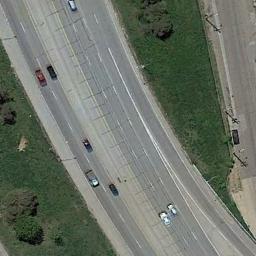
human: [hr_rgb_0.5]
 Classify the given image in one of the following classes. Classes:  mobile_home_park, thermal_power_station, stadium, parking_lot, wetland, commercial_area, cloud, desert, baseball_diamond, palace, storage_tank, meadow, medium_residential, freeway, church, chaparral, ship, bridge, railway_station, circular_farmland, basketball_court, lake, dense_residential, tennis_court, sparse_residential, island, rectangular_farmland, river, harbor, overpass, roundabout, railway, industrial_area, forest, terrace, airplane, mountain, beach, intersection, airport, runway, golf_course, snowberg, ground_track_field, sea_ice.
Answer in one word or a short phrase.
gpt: freeway